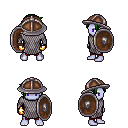
a pixel art fantasy rpg character, male body template, dark elf, purple skin, chain mail, red pants, green pixie cut hairstyle, chain helm, gold gloves, shield, four views (front, back, left, right), 2x2 character sprite sheet, small pixel art, hard edges, no anti-aliasing